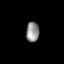
Tissue: lung
Cell type: Endothelial cells
Senescence score: 0.6573
Nuclear area (px): 257
Mean DAPI intensity: 142.708